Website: walmart
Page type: orders-overview
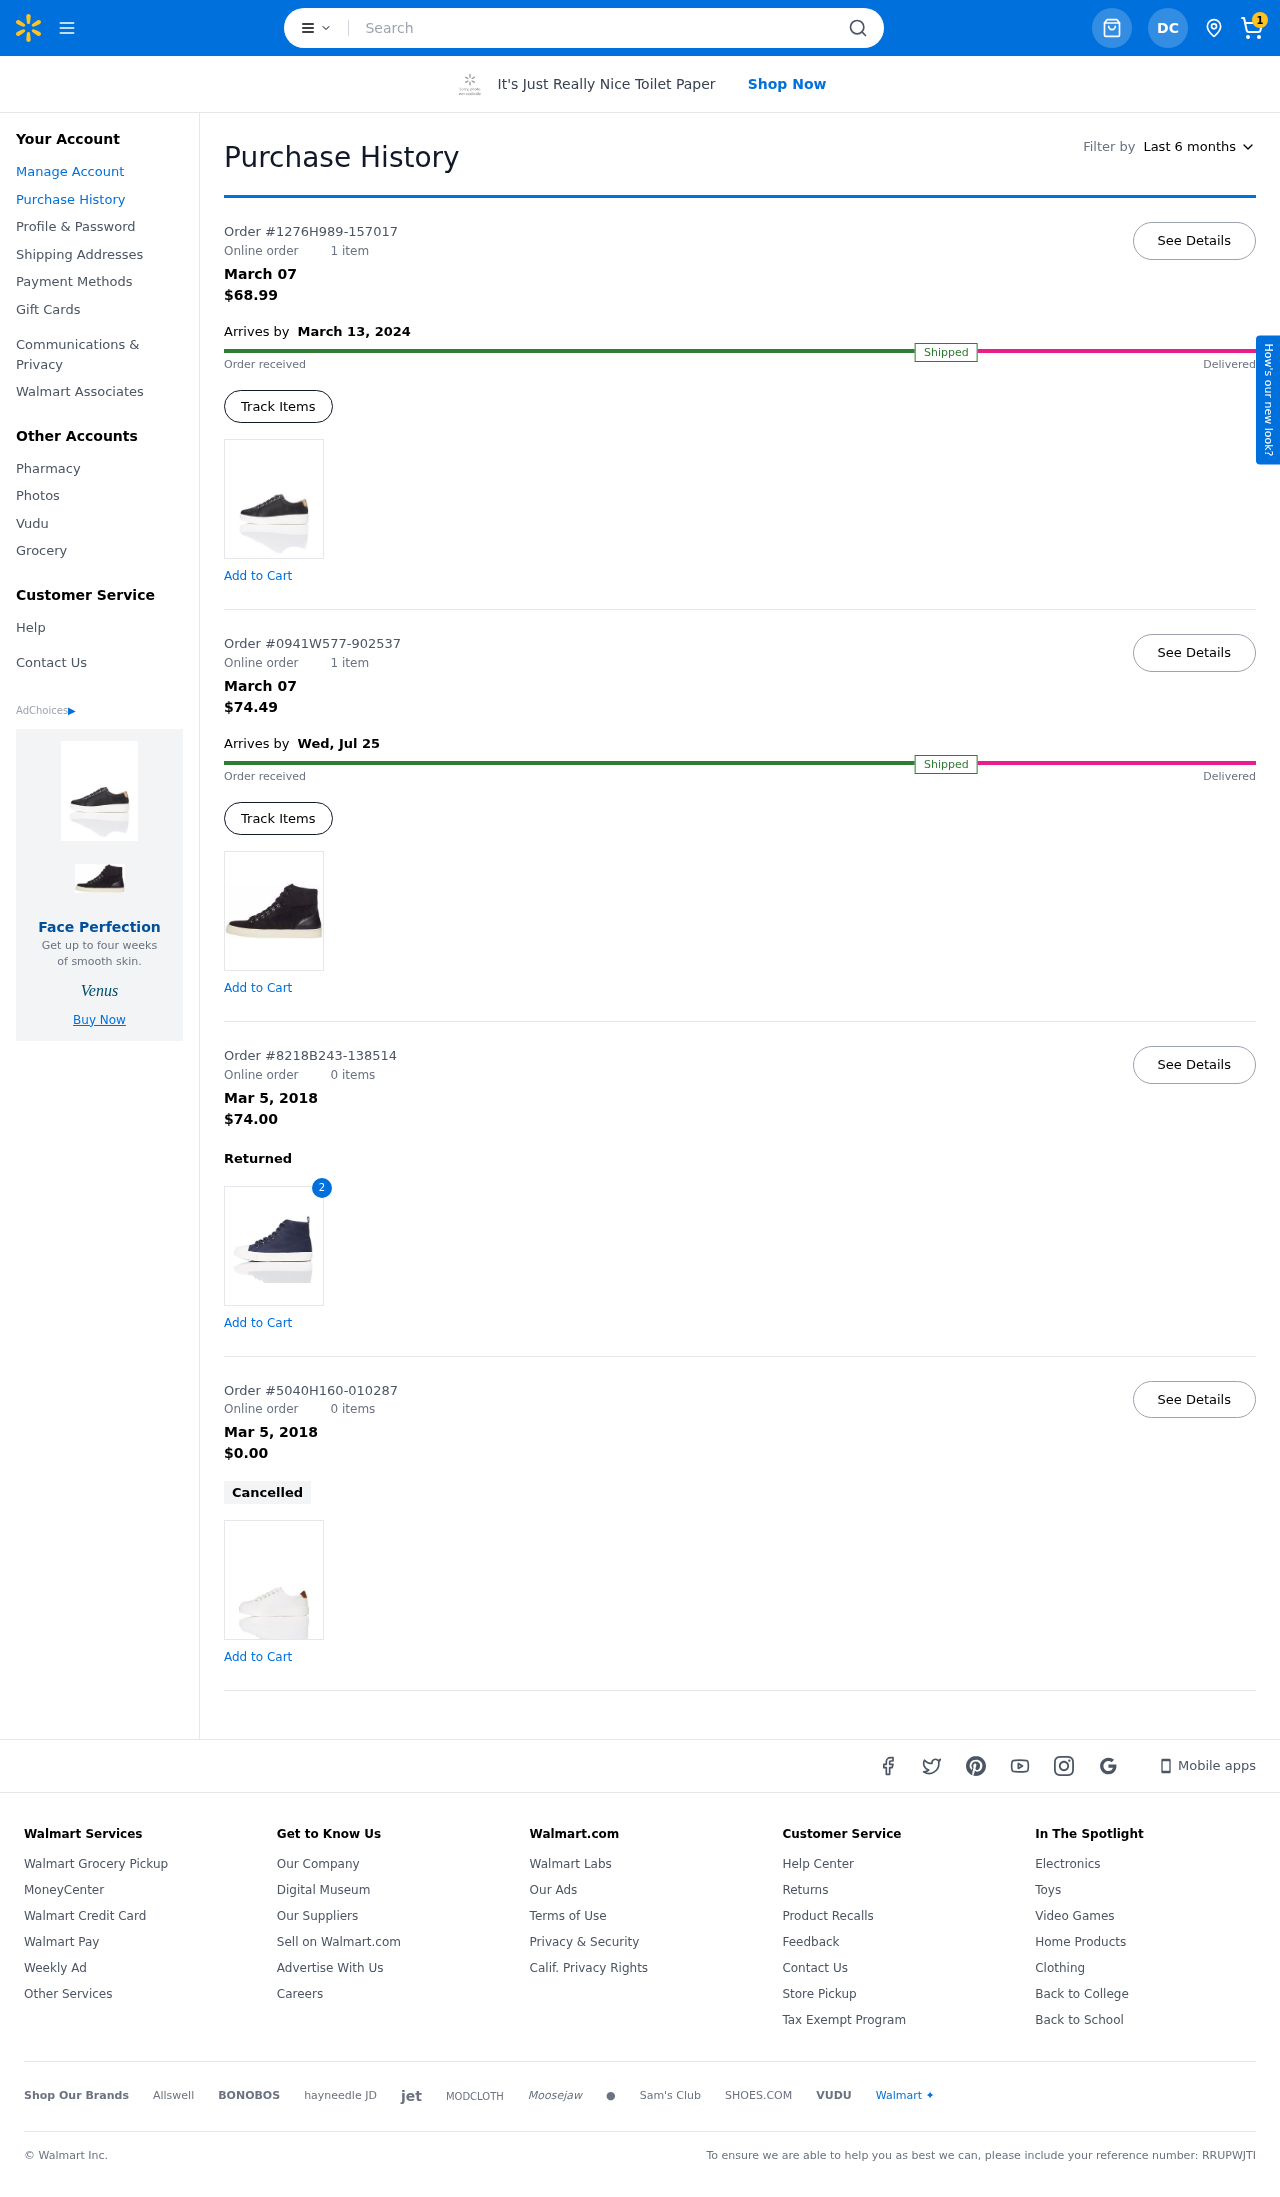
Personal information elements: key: PII_INITIALS
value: DC
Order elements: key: ORDER_NUM_ITEMS
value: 1
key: ORDER1_ID
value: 1276H989-157017
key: ORDER1_NUM_ITEMS
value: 1 item
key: ORDER1_DATE
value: March 07
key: ORDER1_TOTAL
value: $68.99
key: ORDER1_DELIVERY_DATE
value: March 13, 2024
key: ORDER2_ID
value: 0941W577-902537
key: ORDER2_NUM_ITEMS
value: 1 item
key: ORDER2_DATE
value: March 07
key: ORDER2_TOTAL
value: $74.49
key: ORDER2_DELIVERY_DATE
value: Wed, Jul 25
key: ORDER3_ID
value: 8218B243-138514
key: ORDER3_NUM_ITEMS
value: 0 items
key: ORDER3_DATE
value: Mar 5, 2018
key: ORDER3_TOTAL
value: $74.00
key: ORDER3_ITEM_QTY
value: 2
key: ORDER4_ID
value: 5040H160-010287
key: ORDER4_NUM_ITEMS
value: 0 items
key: ORDER4_DATE
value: Mar 5, 2018
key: ORDER4_TOTAL
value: $0.00
Search elements: key: HEADER_SEARCH
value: Search